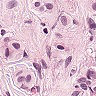
Metastatic tissue present: yes